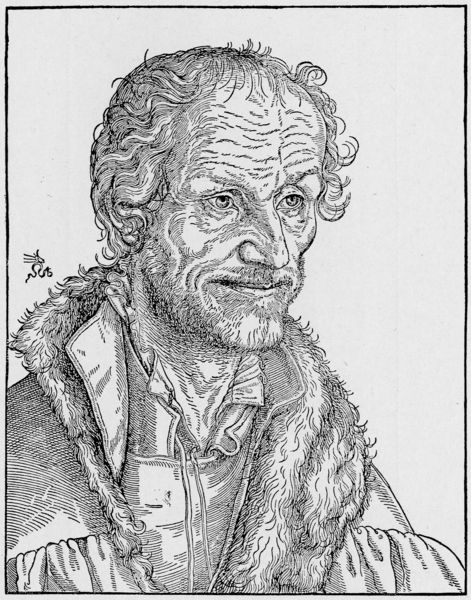
Titel: Bildnis des Philip Melanchthon
Künstler: Lucas d.J. Cranach
Institution: (Seriendruck)
Schlagwörter: kopf, mann, schatten, umhang, weiß, frisur, grau, haar, licht, mund, nase, schwarz, stirn, zeichnung, blick, alt, bart, hemd, arm, augen, falten, gesicht, kragen, mensch, pelz, rahmen, bildnis, hals, herr, portrait, porträt, signatur, haare, mantel, schnur, kinn, lippen, locken, traurig, fell, lächeln, holzschnitt, schrift, wangen, alter mann, grafik, graphik, riemen, ernst, glatze, pupillen, faltenwurf, rüschen, hemdkragen, alter, greis, buch, druck, schwarz-weiss, schraffur, radierung, stich, augenhöhlen, wirr, halbglatze, talar, pelzkragen, zähne, grimasse, halbprofil, runzeln, heiliger, dürer, bänder, heilig, kupferstich, untergewand, stirne, karlstadt, melanchthon, reformator, schongauer, nichts, bartstoppeln, nase mund, fettig, blickt, ttürme